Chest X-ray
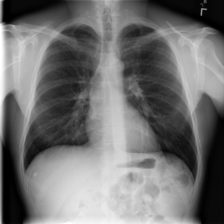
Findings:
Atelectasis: negative
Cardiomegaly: negative
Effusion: negative
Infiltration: negative
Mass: negative
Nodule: negative
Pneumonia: negative
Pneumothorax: negative
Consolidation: negative
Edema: negative
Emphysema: negative
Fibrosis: negative
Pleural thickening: negative
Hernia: negative